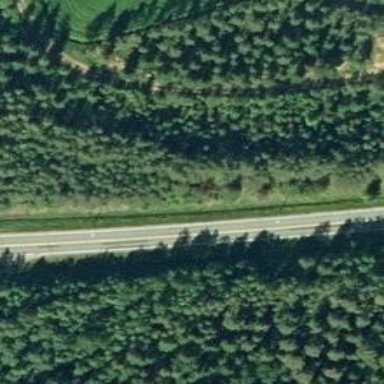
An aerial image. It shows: Asphalt road designated as trunk highway.